Field crop: maize
Growth stage: 2
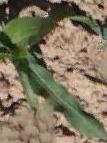
Species: maize